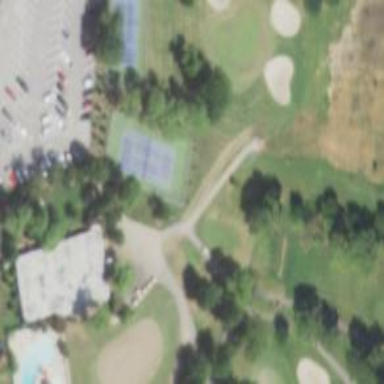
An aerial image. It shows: Path designated for golf carts.